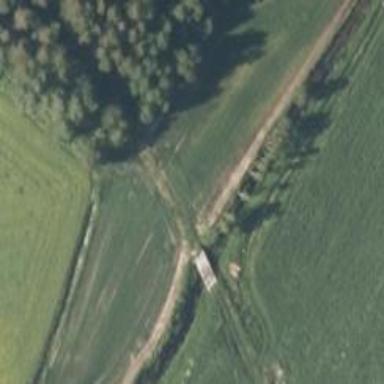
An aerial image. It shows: Track road with bridge.